Field crop: maize
Growth stage: 2
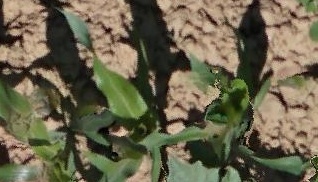
Species: maize